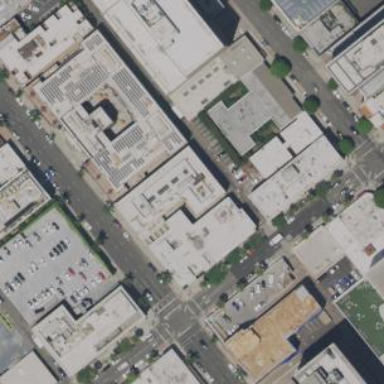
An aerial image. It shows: Commercial building.